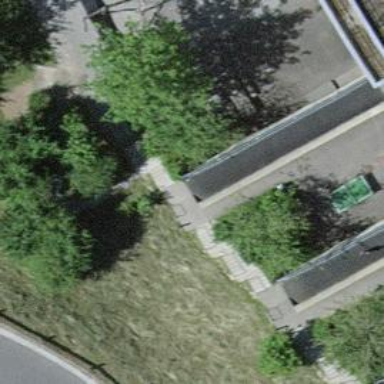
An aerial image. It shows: Set of steps on the road.